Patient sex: F
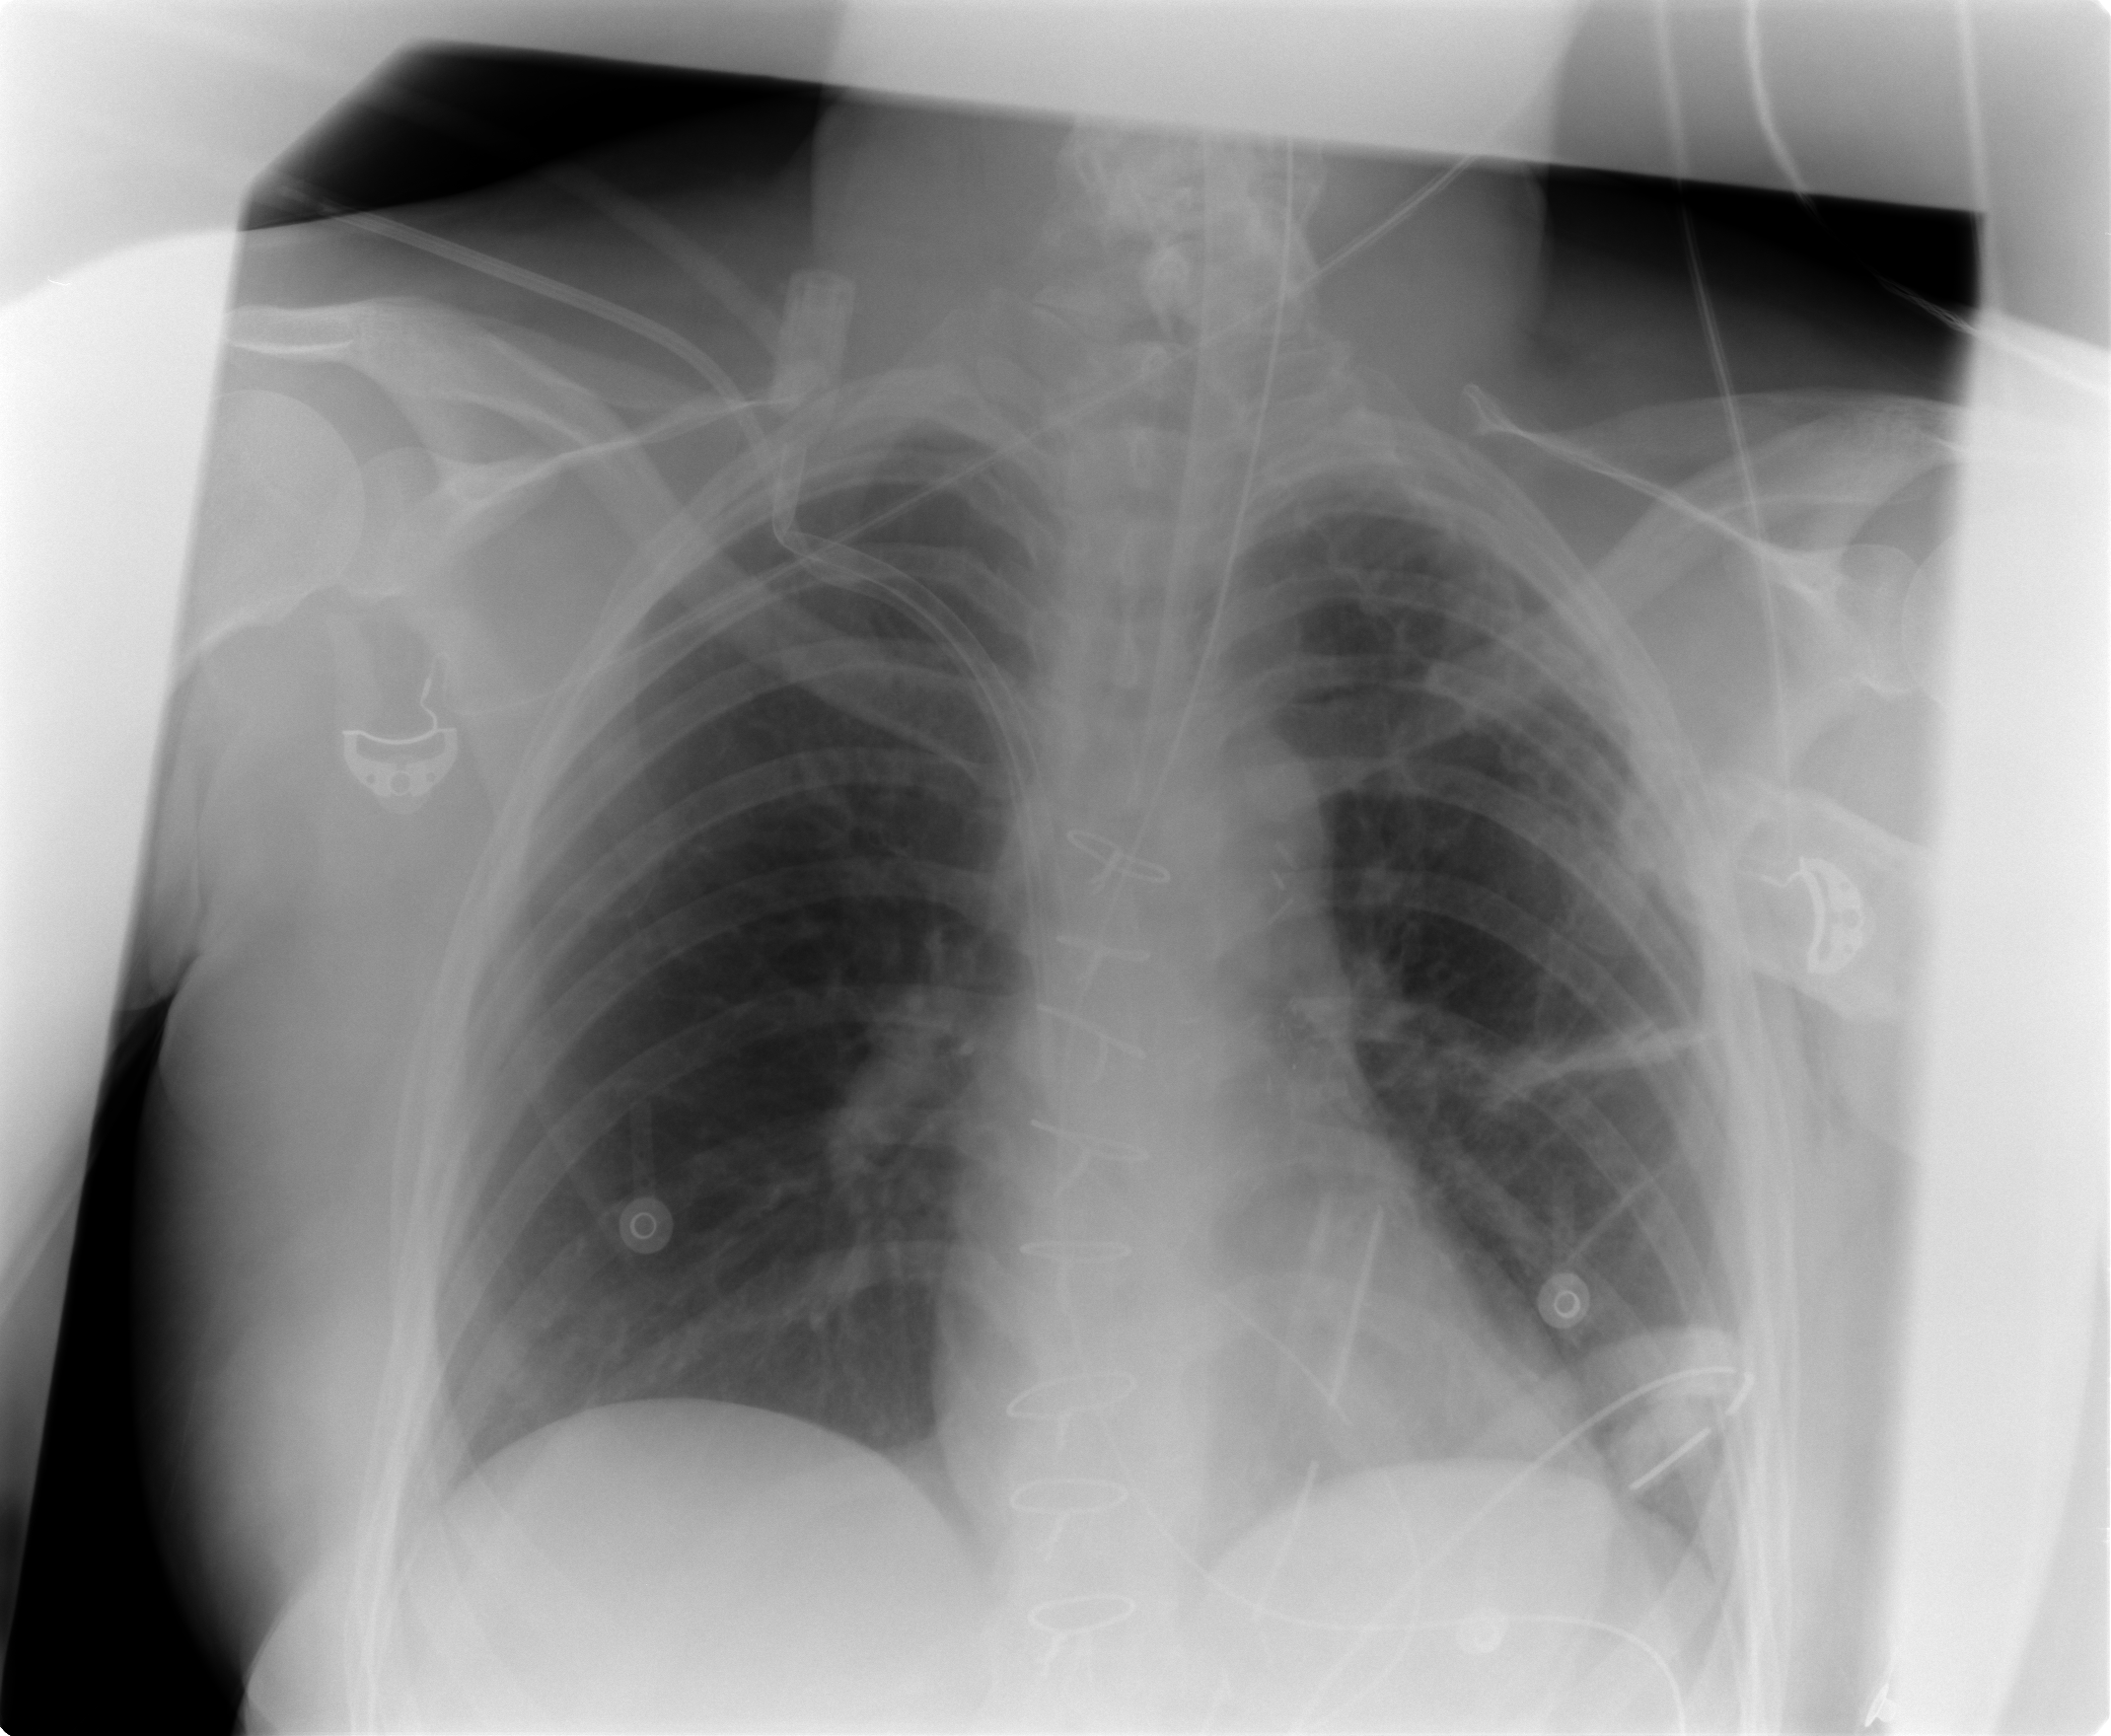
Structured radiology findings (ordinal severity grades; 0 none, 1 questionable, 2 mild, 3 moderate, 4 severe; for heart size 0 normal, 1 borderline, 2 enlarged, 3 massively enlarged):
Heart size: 0
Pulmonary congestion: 0
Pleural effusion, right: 1
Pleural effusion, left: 0
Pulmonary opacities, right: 0
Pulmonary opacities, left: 0
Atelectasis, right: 0
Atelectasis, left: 2